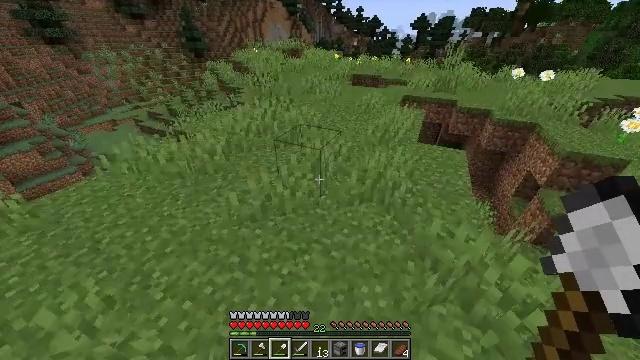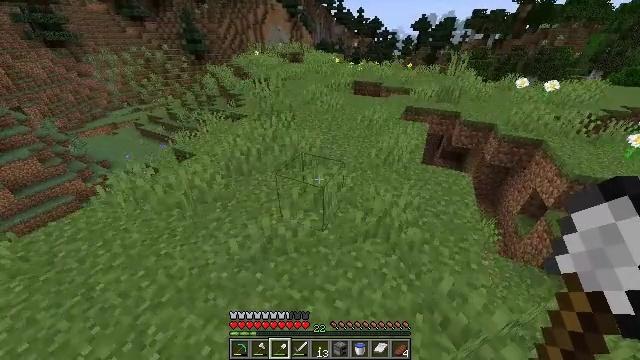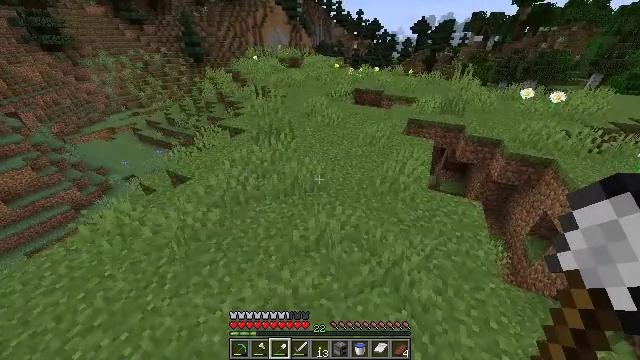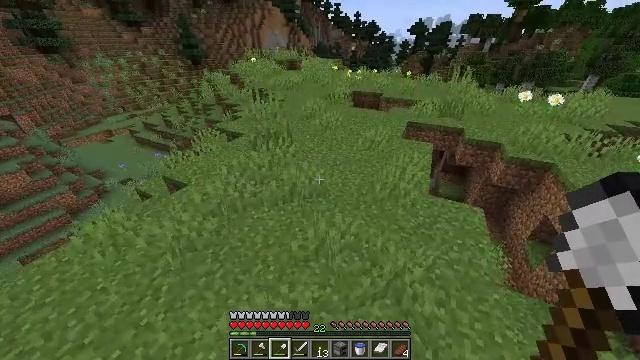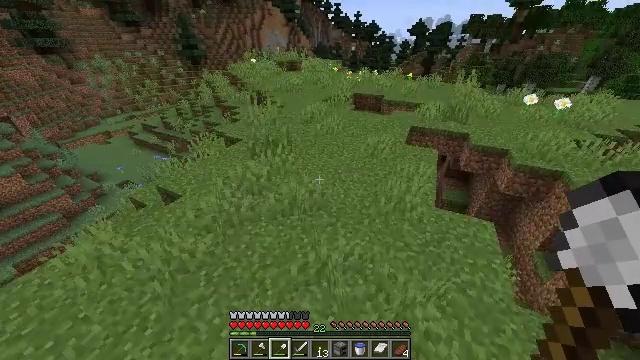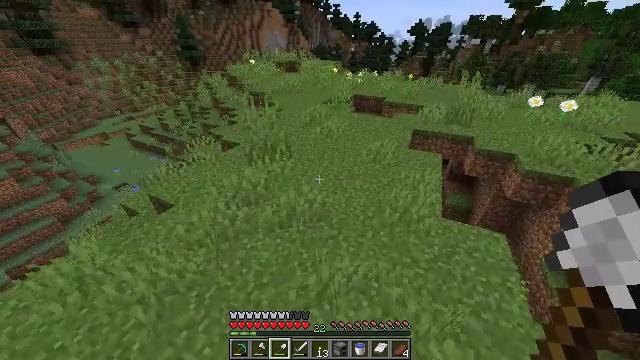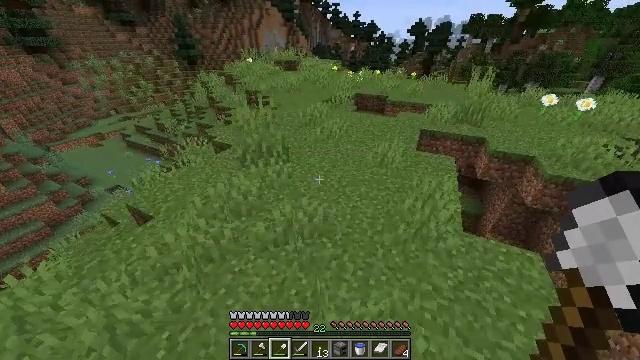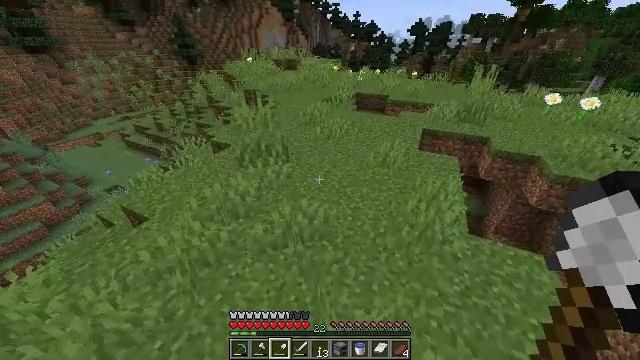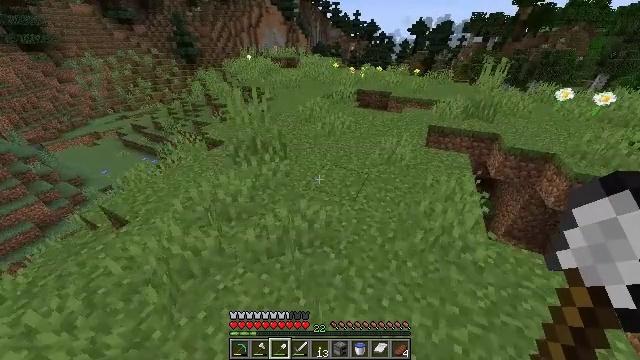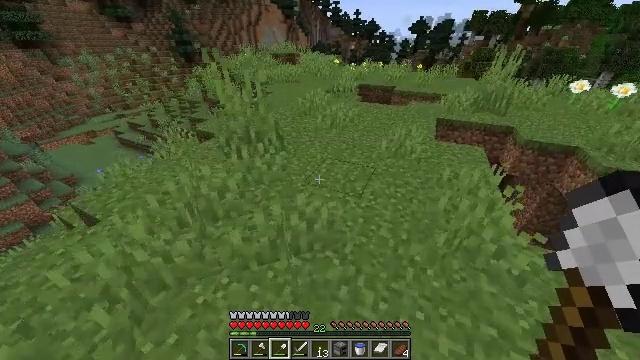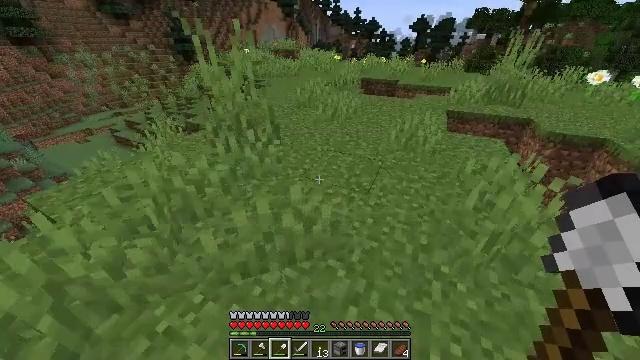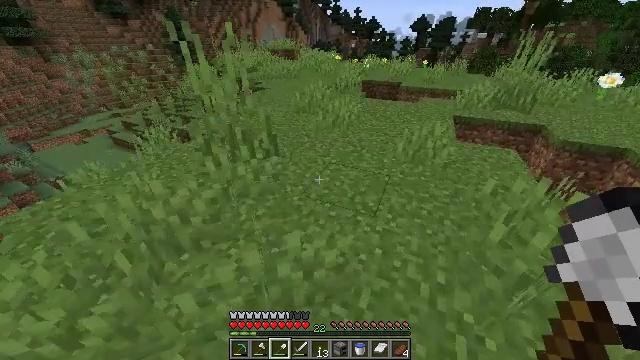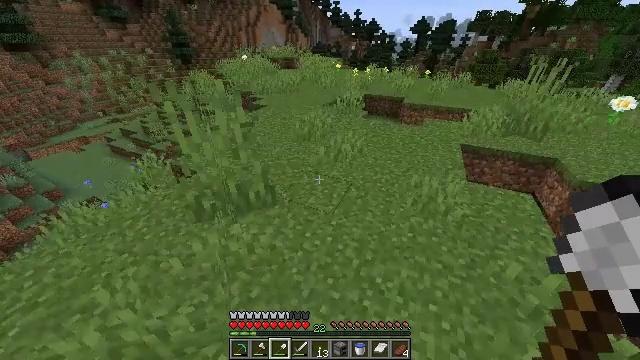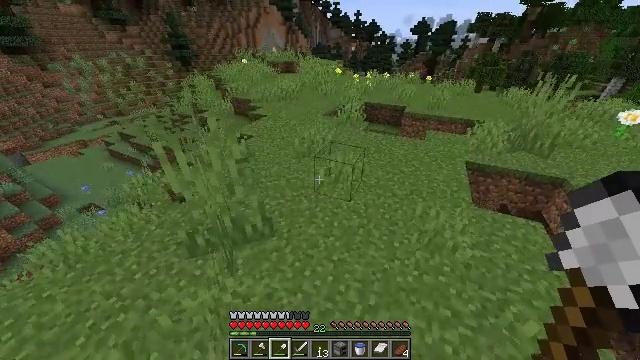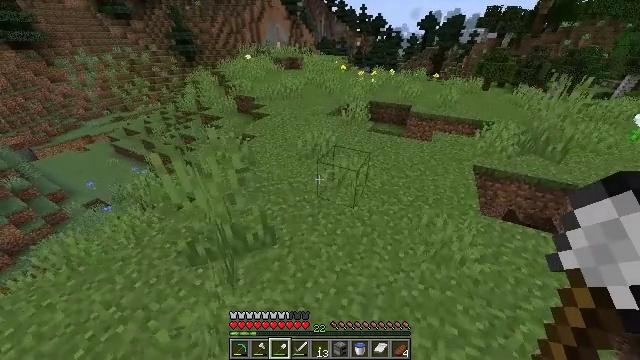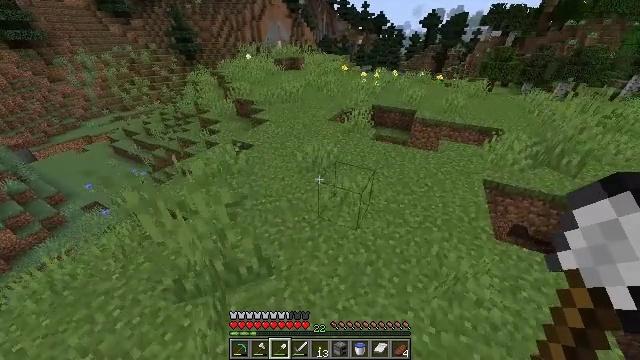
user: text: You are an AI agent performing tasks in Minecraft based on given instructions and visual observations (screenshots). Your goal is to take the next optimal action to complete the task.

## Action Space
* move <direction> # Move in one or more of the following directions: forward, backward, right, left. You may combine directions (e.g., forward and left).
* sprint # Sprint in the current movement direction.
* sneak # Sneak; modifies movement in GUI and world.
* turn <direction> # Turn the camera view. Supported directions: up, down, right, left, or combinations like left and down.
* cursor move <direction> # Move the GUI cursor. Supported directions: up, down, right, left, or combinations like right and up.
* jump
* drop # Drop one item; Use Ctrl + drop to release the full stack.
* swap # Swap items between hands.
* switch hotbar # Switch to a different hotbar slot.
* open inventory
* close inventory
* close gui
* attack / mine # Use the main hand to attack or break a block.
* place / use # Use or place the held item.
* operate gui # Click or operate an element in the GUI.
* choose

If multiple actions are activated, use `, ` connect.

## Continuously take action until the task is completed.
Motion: motion action
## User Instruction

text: Mine the sugar cane near rivers.
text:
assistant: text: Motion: move forward, sprint, jump
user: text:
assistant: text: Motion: move forward, sprint, jump
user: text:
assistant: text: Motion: move forward, sprint, jump
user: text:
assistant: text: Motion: move forward, sprint, jump
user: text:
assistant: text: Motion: move forward, sprint, jump
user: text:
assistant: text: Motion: move forward, sprint, jump
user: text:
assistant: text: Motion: move forward, sprint, jump
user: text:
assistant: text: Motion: move forward, sprint, jump
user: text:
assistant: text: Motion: move forward, sprint, jump
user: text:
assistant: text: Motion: move forward, sprint, jump
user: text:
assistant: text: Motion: move forward, sprint, jump
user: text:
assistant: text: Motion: move forward, sprint, jump
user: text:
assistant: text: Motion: move forward, sprint, jump
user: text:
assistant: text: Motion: move forward, sprint, turn left and down, jump
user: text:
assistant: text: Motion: move forward, sprint, jump
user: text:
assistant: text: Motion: move forward, sprint, jump
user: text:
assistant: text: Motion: move forward, sprint, jump
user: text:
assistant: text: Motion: move forward, sprint, jump
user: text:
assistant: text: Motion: move forward, sprint, jump
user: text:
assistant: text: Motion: move forward, sprint, jump
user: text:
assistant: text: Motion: move forward, sprint, jump
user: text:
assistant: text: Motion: move forward, sprint, jump
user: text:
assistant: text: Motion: move forward, sprint, jump
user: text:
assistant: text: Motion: move forward, sprint, jump
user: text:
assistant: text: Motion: move forward, sprint, jump
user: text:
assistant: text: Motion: move forward, sprint, jump
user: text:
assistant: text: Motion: move forward, sprint, jump
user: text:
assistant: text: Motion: move forward, sprint, jump
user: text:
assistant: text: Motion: move forward, sprint, jump
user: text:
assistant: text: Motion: move forward, sprint, jump